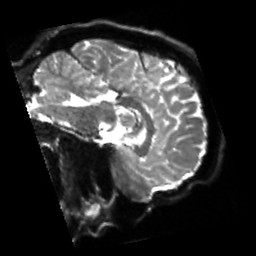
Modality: sbref
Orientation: sagittal
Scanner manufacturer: siemens
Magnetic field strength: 3 T
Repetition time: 4 s
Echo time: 0.0594 s